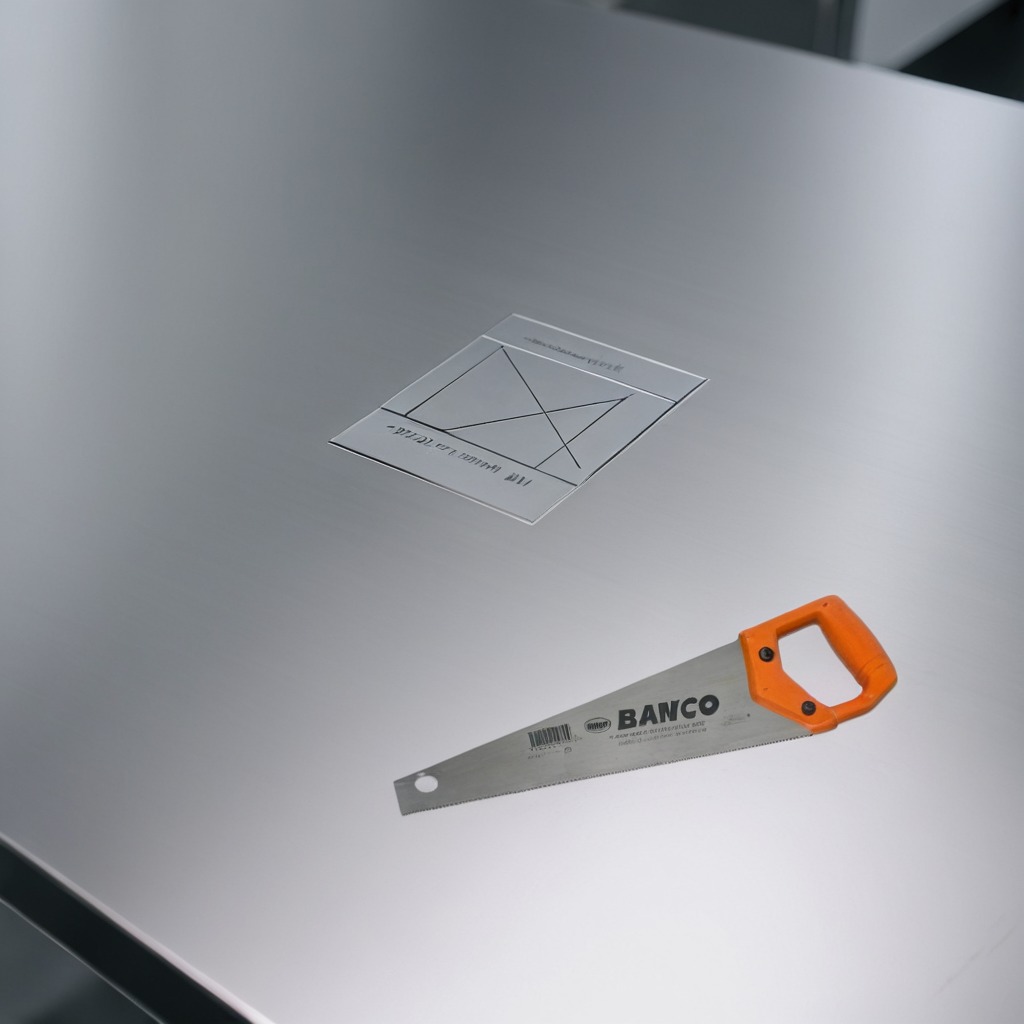
A metal saw is lying on the stainless steel table in a high-end prototyping lab.